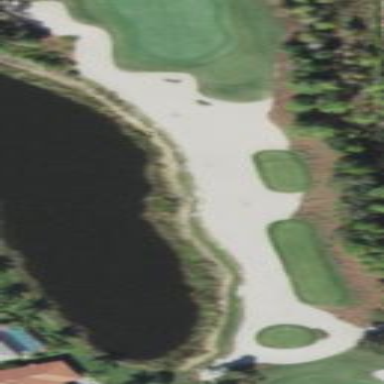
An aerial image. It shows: Golf bunker filled with sandy terrain.